Aerial crown-view tile of a tropical tree (Barro Colorado Island, Panama), acquired 20250715:
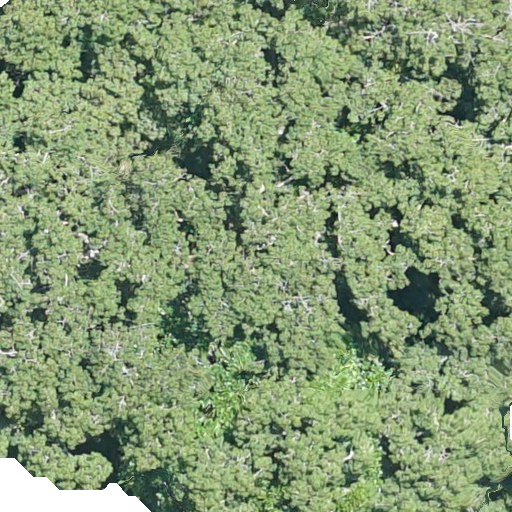
Species: Ceiba pentandra
GBIF accepted scientific name: Ceiba pentandra
Crown area: 689.109 m²